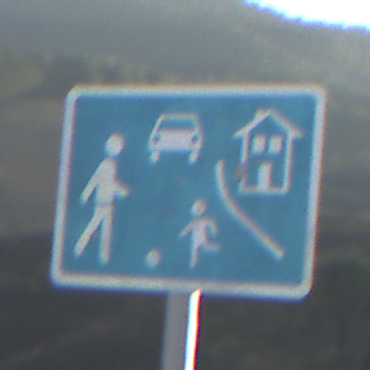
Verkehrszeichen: BeginnVerkehrsberuhigterBereich
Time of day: SunriseSunset
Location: Outdoor (Nature)
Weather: Clear
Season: NotSpecified
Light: Natural